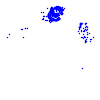
Particle: electron